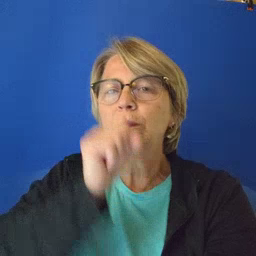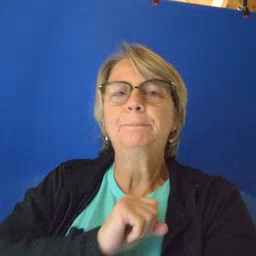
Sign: icecream